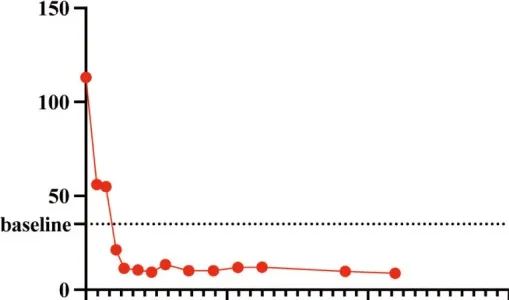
The variations in patient CA125.
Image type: chart (chart)